Question: I looked into 'Info.plist' of the but there is nothing about the icon. Also the 'Images.xcassets' is empty. Probably I am missing something really simple.
How can I change the icon of the Apple Watch icon shown in the picture?

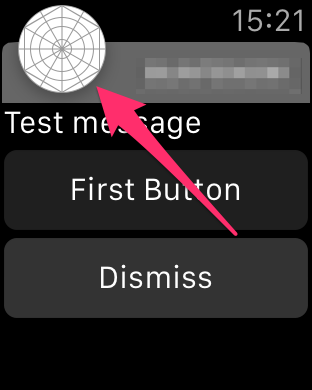
Answer: The image asset for the icon is in your WatchKit and not the WatchKit extension. Look for the image asset named AppIcon in your watch app's asset catalog.